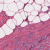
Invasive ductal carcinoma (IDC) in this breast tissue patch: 1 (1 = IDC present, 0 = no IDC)